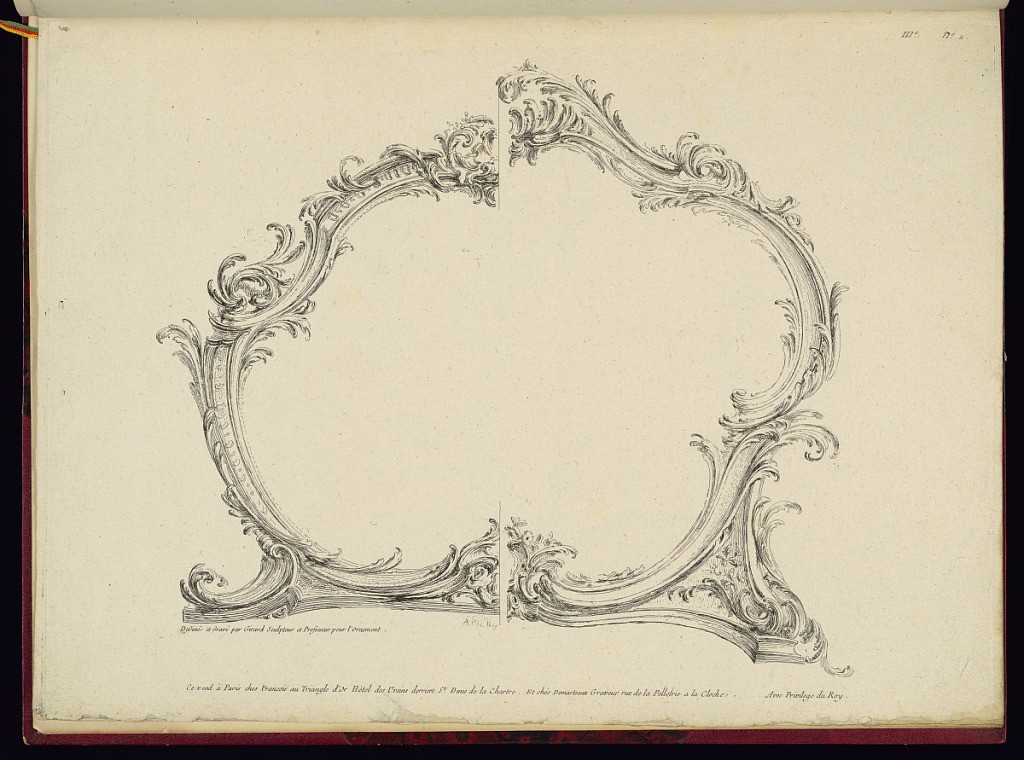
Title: Cartouche (Framing) Designs
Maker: Jean-Baptiste Girard, French, active ca.1750 – ca.1771
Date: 1754-69
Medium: Etching and engraving on paper
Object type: Print
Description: Two differently designed sides forming a large cartouche or framing device featuring asymmetrical curvilinear designs, c-scrolls, s-scrolls, flowers, scrolling leaves and feathers. The plate is signed and numbered.